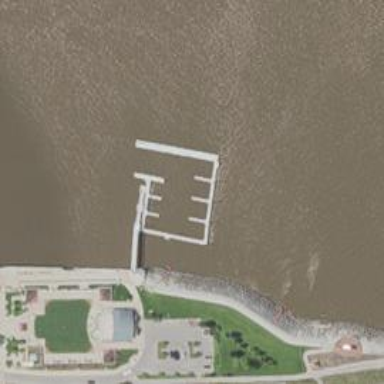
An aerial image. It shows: Man-made pier.